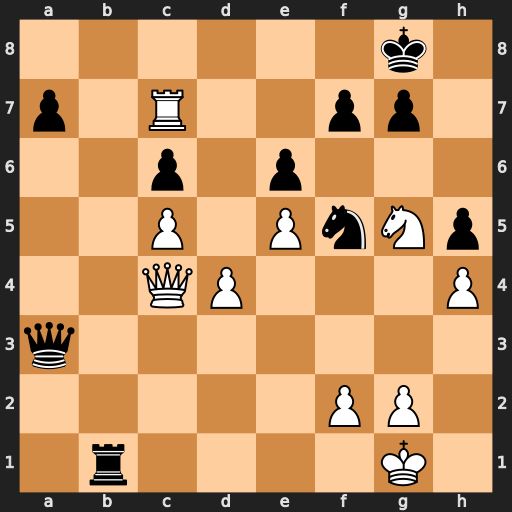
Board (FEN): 6k1/p1R2pp1/2p1p3/2P1PnNp/2QP3P/q7/5PP1/1r4K1
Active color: w
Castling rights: -
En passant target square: -
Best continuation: Kh2 g6 Rxf7 Qc1 Qxc1